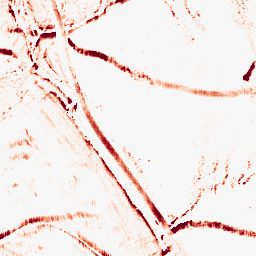
Category: morphological
Decomposition family: morphological_rect
Decomposition parameters: operation: opening
width: 5
height: 10
Upsampling method: edge_directed
Upsampling parameters: scale: 4
Upsampling scale: 4